Question: I have an application for telephone call. Each call(line) has its own unique information. Say a colorful icon plus and line number. The numbers are in a queue, I used parallel programming skills to deal these items. When processing the item, the information is shown on the screen. Here I prefer ItemsControl.
The expected result likes the image. I want to

I borrowed the code for phone icon.
'''
<ResourceDictionary xmlns="http://schemas.microsoft.com/winfx/2006/xaml/presentation"
xmlns:x="http://schemas.microsoft.com/winfx/2006/xaml"
>
<SolidColorBrush x:Key="RedBrush" Color="Red" />
<SolidColorBrush x:Key="AmberBrush" Color="#FFFFC500" />
<SolidColorBrush x:Key="GreenBrush" Color="Green" />
<Geometry x:Key="PhoneIcon">F1M52.5221,11.1016C52.0637,10.6796 44.4973,4.55737 29.4347,12.7369 26.3098,14.4296 23,17.224 20.095,20.1692 17.1497,23.073 14.3555,26.3842 12.6626,29.509 4.48303,44.5703 10.6093,52.1393 11.0298,52.5962 11.0298,52.5962 12.9778,55.5885 14.7057,53.8579L23.3555,45.2134C24.897,43.6692 22.7721,39.2134 18.2563,39.3541 17.1301,39.3906 15.5481,38.9531 17.0571,35.5156 18.3945,32.4623 22.3436,27.4766 24.8879,24.9648 27.4048,22.418 32.3904,18.4713 35.4426,17.1301 38.8787,15.6223 39.3175,17.2031 39.2811,18.332 39.1393,22.8462 43.5962,24.9686 45.1366,23.4283L53.7864,14.7787C55.5142,13.052,52.5221,11.1016,52.5221,11.1016z</Geometry>
'''
My question: If I know the color of the phone icon and the phone number, how to add it to the itemscontrol? The phone number needs to be bind, I assume I have a class:
'''
public class Lines
{
public string color { get; set; }
public string linenumber { get; set; }
}
'''
And I defined the ItemsControls as:
'''
<DockPanel>
<ItemsControl Height="300">
<ItemsControl.ItemTemplate>
<DataTemplate>
<Grid>
<Grid.ColumnDefinitions>
<ColumnDefinition Width="40"/>
<ColumnDefinition Width="100"/>
</Grid.ColumnDefinitions>
'''
Not sure the next step?
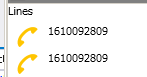
Answer: Assuming you are using MVVM here, just XAML forms with code behind classes - you need to alter your code behind first a little. You need an object to represent a "line" - and make the colour a brush, not a string:
'''
public class Line
{
public string LineNumber { get; set; }
public System.Windows.Media.Brush LineColour { get; set; }
}
'''
Then you need code to build a collection of these which your ItemsControl can display. It might look something like this:
'''
public partial class MainWindow : Window
{
private List<Line> _lines;
public MainWindow()
{
InitializeComponent();
_lines = new List<Line>();
// you can swap this for iterating around a database query or whatever you use to store the lines / calls
_lines.Add(new Line() { LineNumber = "line1", LineColour = new SolidColorBrush(Colors.Red) });
_lines.Add(new Line() { LineNumber = "line2", LineColour = new SolidColorBrush(Colors.Green) });
_lines.Add(new Line() { LineNumber = "line3", LineColour = new SolidColorBrush(Color.FromRgb(255, 188, 59)) });
// this part binds this list to your itemsControl
items.ItemsSource = _lines;
}
'''
Then your XAML is fairly easy, you just define an ItemsControl called "items" and define a style which will be applied to each item. This will contain the line number apply the brush to the image, which you will make a "Path":
'''
<!-- this bit defines how each item looks-->
<ItemsControl.ItemTemplate>
<DataTemplate>
<Grid>
<Grid.ColumnDefinitions>
<ColumnDefinition Width="60"/>
<ColumnDefinition Width="100"/>
</Grid.ColumnDefinitions>
<Path Grid.Column="0" Fill="{Binding LineColour}" Data="F1M52.5221,11.1016C52.0637,10.6796 44.4973,4.55737 29.4347,12.7369 26.3098,14.4296 23,17.224 20.095,20.1692 17.1497,23.073 14.3555,26.3842 12.6626,29.509 4.48303,44.5703 10.6093,52.1393 11.0298,52.5962 11.0298,52.5962 12.9778,55.5885 14.7057,53.8579L23.3555,45.2134C24.897,43.6692 22.7721,39.2134 18.2563,39.3541 17.1301,39.3906 15.5481,38.9531 17.0571,35.5156 18.3945,32.4623 22.3436,27.4766 24.8879,24.9648 27.4048,22.418 32.3904,18.4713 35.4426,17.1301 38.8787,15.6223 39.3175,17.2031 39.2811,18.332 39.1393,22.8462 43.5962,24.9686 45.1366,23.4283L53.7864,14.7787C55.5142,13.052,52.5221,11.1016,52.5221,11.1016z"/>
<TextBlock Grid.Column="1" Text="{Binding LineNumber}"/>
</Grid>
</DataTemplate>
</ItemsControl.ItemTemplate>
<!-- this bit defines the list appearance, we'll go vertical in a stack panel! -->
<ItemsControl.ItemsPanel>
<ItemsPanelTemplate>
<StackPanel Orientation="Vertical" />
</ItemsPanelTemplate>
</ItemsControl.ItemsPanel>
</ItemsControl>
'''
If you are using MVVM, everything still applies, but instead of assigning the ItemsSource in code behind, you would bind to the _lines collection of your view model - and you would make that an ObservableCollection rather than List if you wanted to add/remove dynamically.
But I have given you the simplest case as that's what your original question suggests!